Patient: sex F, age 64
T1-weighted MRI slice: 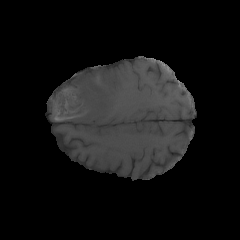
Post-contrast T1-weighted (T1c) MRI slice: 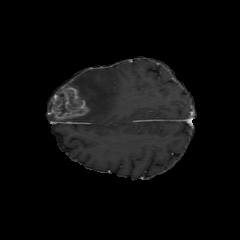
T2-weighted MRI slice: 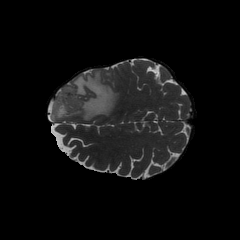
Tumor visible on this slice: yes
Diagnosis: Glioblastoma, IDH-wildtype
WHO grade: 4